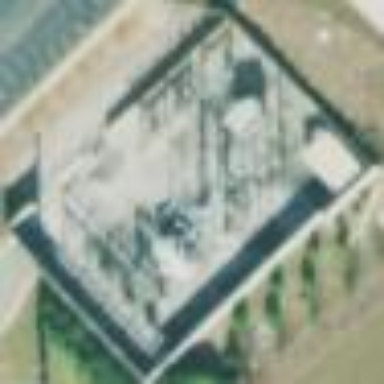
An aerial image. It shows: Distribution level power substation enclosed by wall.